Question:
I tried by using the Windows Registry, but the majority of Services appear to not have a description, or the description value is stored in a dll - so this seems to be the wrong approach.
Example:
(W32Time), the description in the registry is shown as
> @%SystemRoot%\system32\w32time.dll,-201
Yet the actual description as seen in Services.msc is:
> Maintains date and time synchronization on all clients and servers in
the network. If this service is stopped, date and time synchronization
will be unavailable. If this service is disabled, any services that
explicitly depend on it will fail to start.
-
I have been searching on the MSDN website and came across this:
<URL>
> The description of the service. If this member is NULL, the
description remains unchanged. If this value is an empty string (""),
the current description is deleted. The service description must not exceed the size of a registry value
of type REG_SZ.This member can specify a localized string using the following format:@[path]dllname,-strIDThe string with identifier strID is loaded from dllname; the path is
optional. For more information, see <URL>....-A pointer to a buffer that receives the string.Strings of the following form receive special handling:@[path]\dllname,-strIDThe string with identifier strID is loaded from dllname; the path is
optional. If the pszDirectory parameter is not NULL, the directory is
prepended to the path specified in the registry data. Note that
dllname can contain environment variables to be expanded.
Which I think would suggest why viewing the Registry showed the W32Time description as @%SystemRoot%\system32\w32time.dll,-201
If I understand correctly I need to read the dll name in memory and retrieve the strID where the Service description is stored?
This is all confusing for me, I would be grateful if someone could help.
All I need is to get the description of a Service, it surely cannot be as complicated as this can it?
Thanks :)
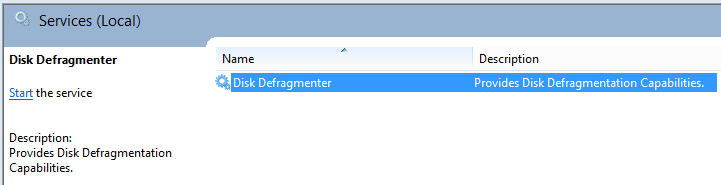
Answer: In all versions of Delphi, the the <URL> contains everything you need to get friendly descriptions of services, and anything else to do with the Service Control APIs.
THe class TJclSCManager in the unit JclSvcCtrl.pas contains a property Services, which includes name and description of each service registered, and lets you also do things like start, stop, enable, and disable services too.
: The other answer here from ldsandon points out that the Delphi RTL apparently includes this already in XE2, in the unit WinSvc. See answer below about QueryServiceConfig2. Thanks ldsandon for pointing this fact out.